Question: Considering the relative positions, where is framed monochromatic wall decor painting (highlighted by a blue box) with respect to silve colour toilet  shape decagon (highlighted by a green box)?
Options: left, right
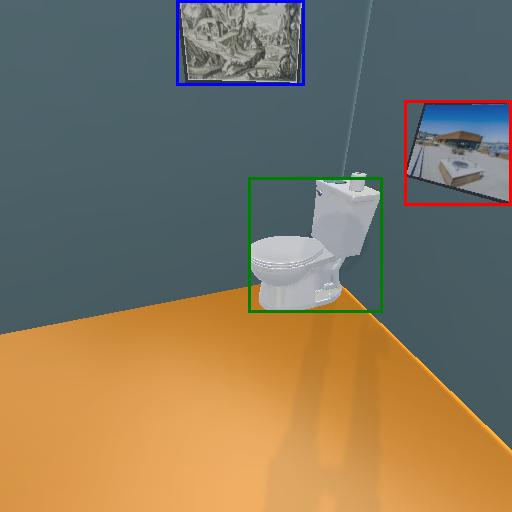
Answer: left